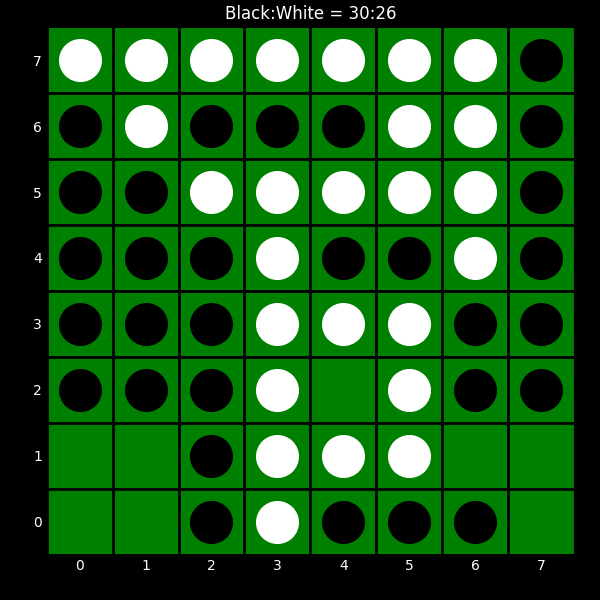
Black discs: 30
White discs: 26